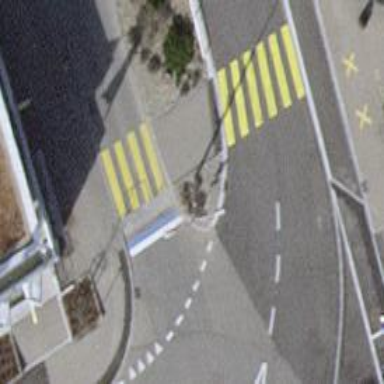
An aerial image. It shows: Marked zebra crossing on the road.